RGB frame:
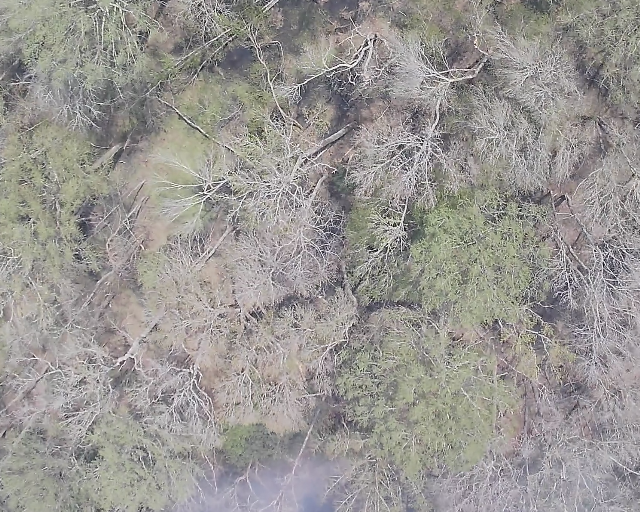
Thermal frame:
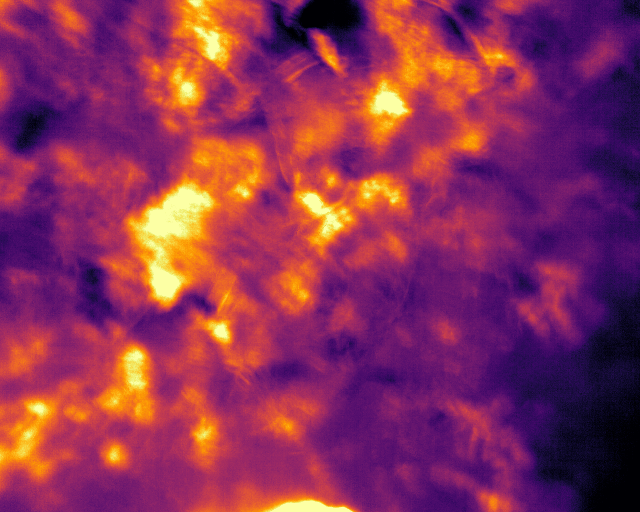
Captured: 2026-02-26 03:43:51
Pixels at or above 80 °C: 34 (fraction of frame: 0.0001038)